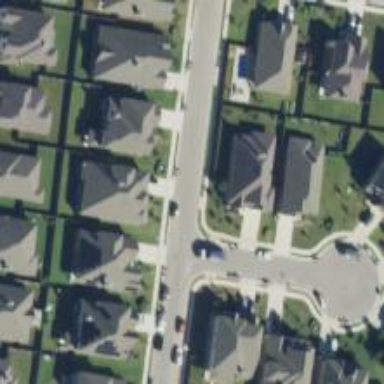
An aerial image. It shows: Smooth asphalt road in residential area.